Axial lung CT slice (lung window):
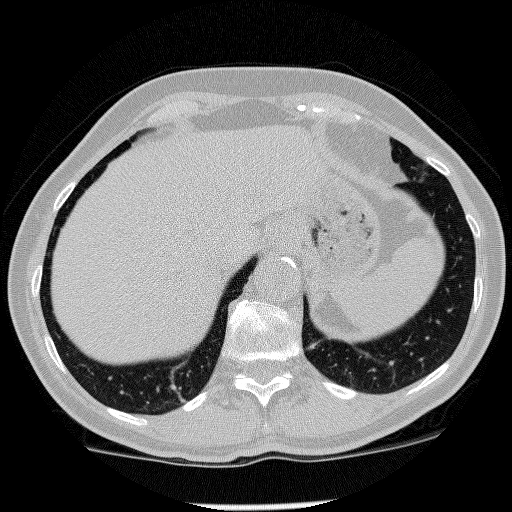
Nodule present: no